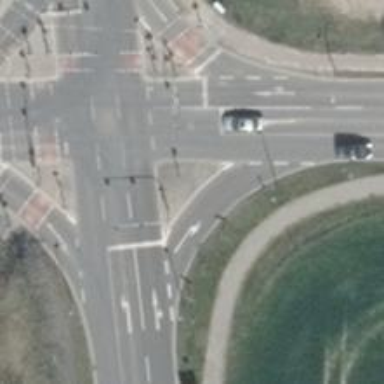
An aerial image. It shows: Road with traffic signals.